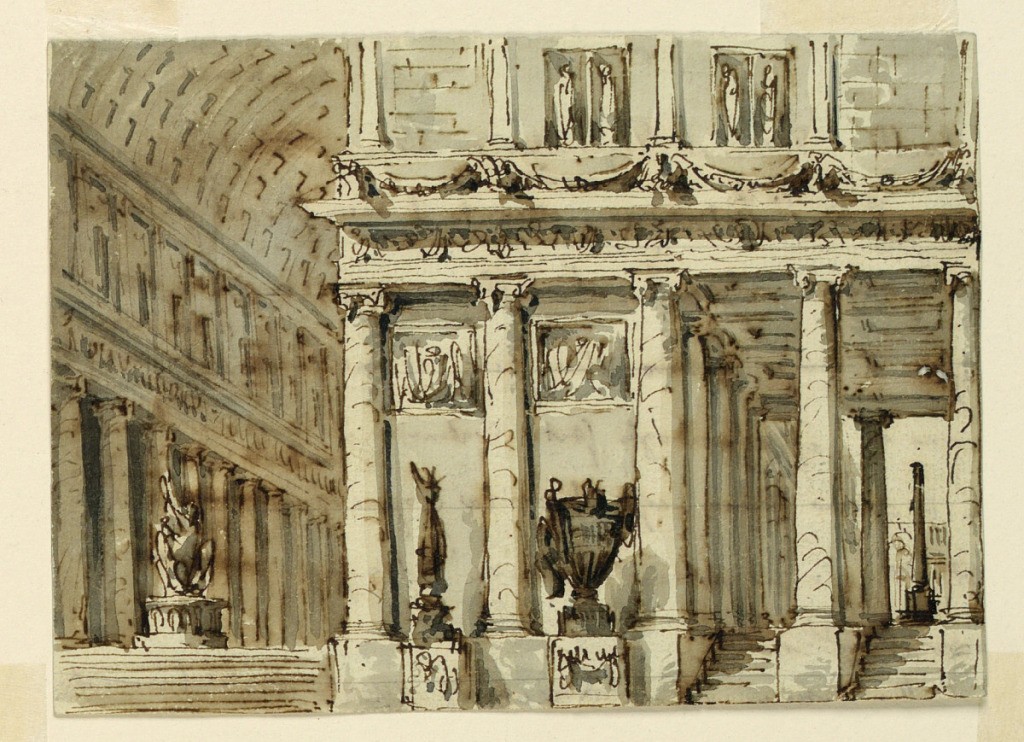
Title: Stage Design, Palace Interior
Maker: Angelo Toselli, ca. 1765? – 1826
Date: early 19th century
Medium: Pen and bistre ink, brush and wash on paper
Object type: Drawing
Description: Horizontal rectangle. Interior of palace with high vaults, columns with rich sculptured decorations in the foreground. Verso: fragments of draft of letter concerning the artist Toselli.